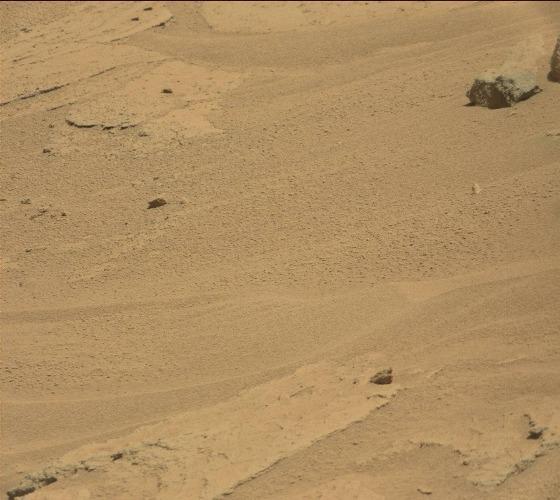
Terrain classes present: Bedrock, Gravel / Sand / Soil, Rock